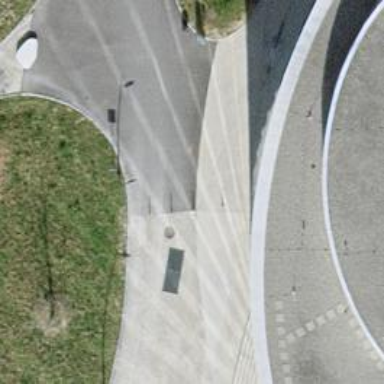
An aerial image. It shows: Bollard.